Question: I'm trying to implement a design that calls for a striped box-shadow (see image below). Obviously box-shadow doesn't support this, so I'm wondering if anyone has any suggestions for another way of going about this.
I can't see any way of cleanly doing this exactly as designed (although I can think of a few compromises that would make this easy), but I wanted to double-check before I request a redesign.

Edit: Here's a codepen with what I've got so far: <URL>
If anybody has any ideas for ways to improve on this, I'm still open to suggestions for improvement, or even for totally different ways to do this.
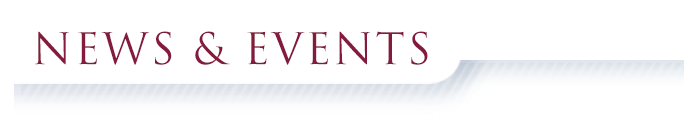
Answer: Here's what I ended up doing: <URL>
Basically, I have a page-title and a page-title-wrapper, each of which has an :after pseudo-element that is shifted down. The :after pseudo-elements have a tiled background image for the stripes, and an inset white box-shadow to approximate the fading at the edges.
It's not perfect--there seem to be some minor artifacts associated with the border-radius of the title element, for example--but it's flexible, it's pure CSS, and it doesn't require any extraneous, non-semantic markup.